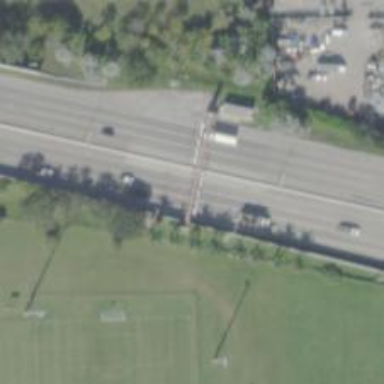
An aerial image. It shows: Toll gantry on the road.